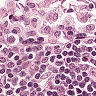
Metastatic tissue present: no